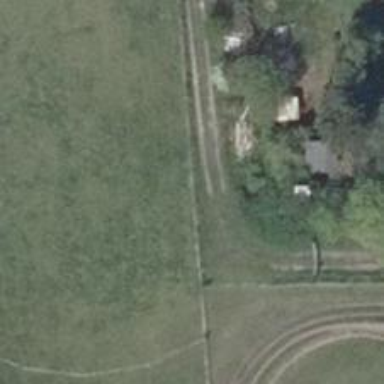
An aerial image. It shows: Track road with grade3 tracktype.